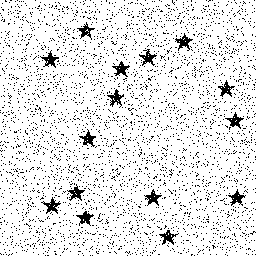
Squares: 0
Triangles: 0
Stars: 15
Total shapes: 15